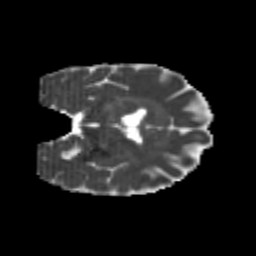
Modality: MD
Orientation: coronal
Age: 22
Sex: female
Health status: healthy
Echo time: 0.074 s